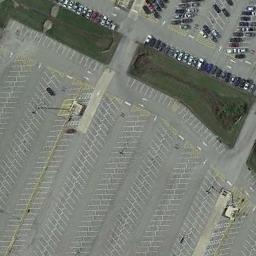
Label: parking_lot